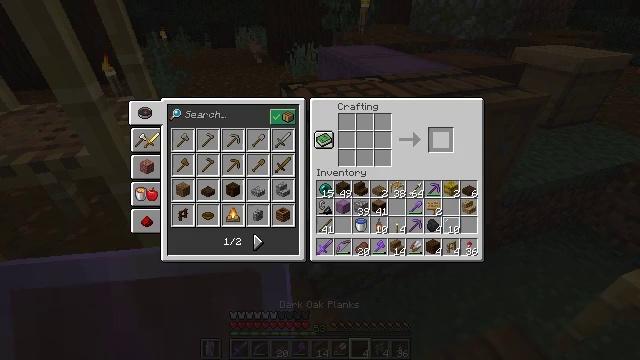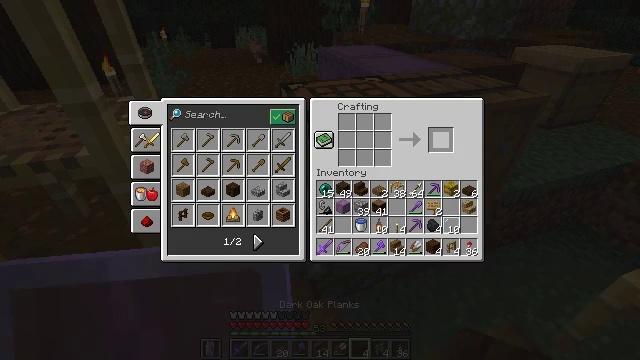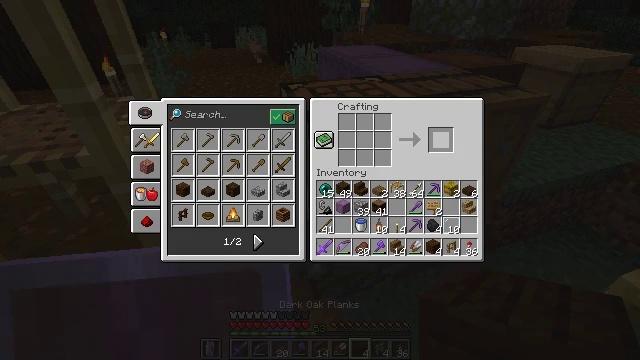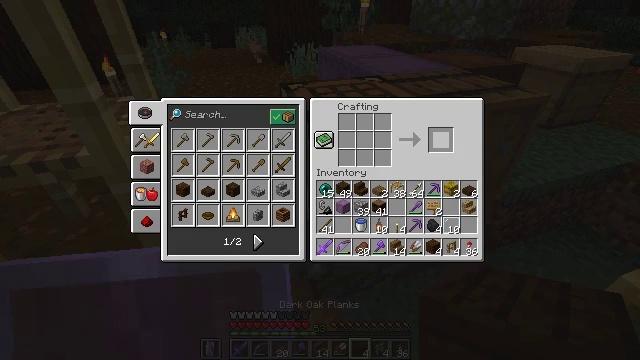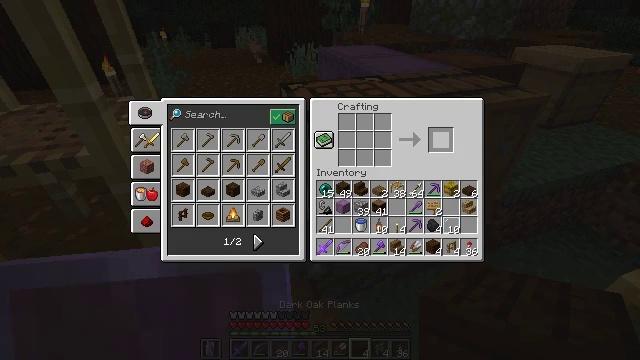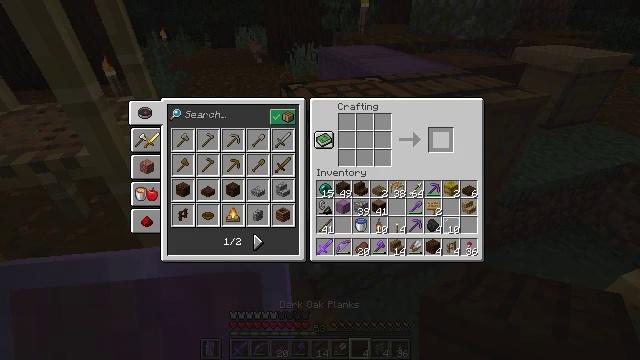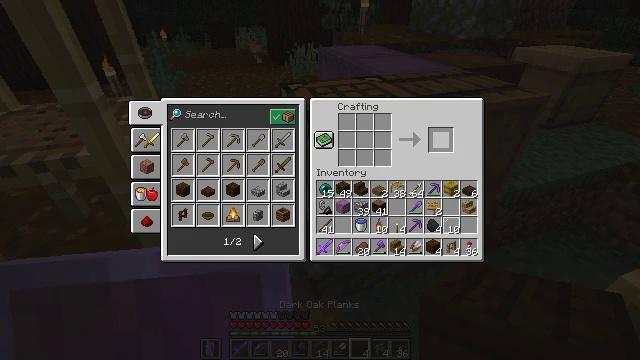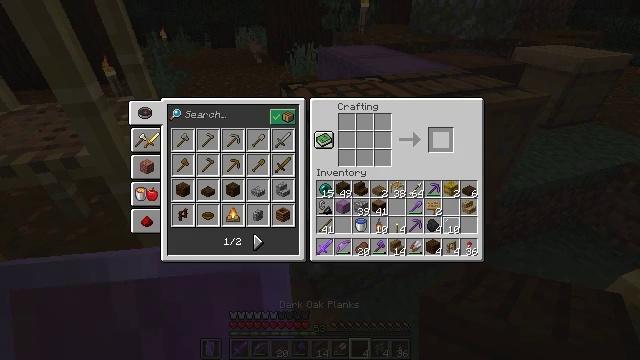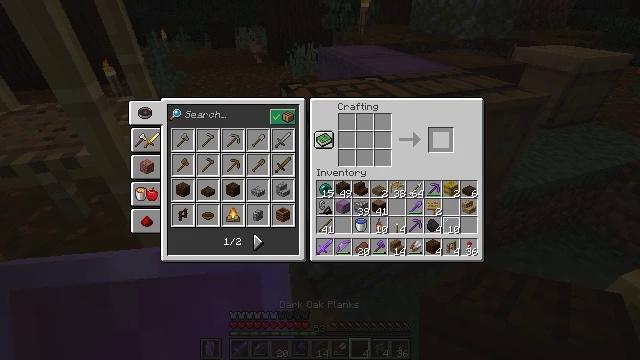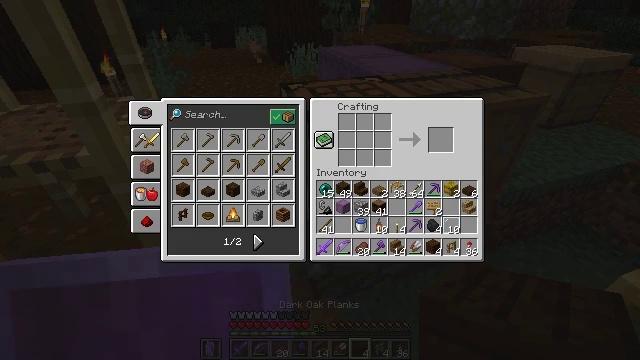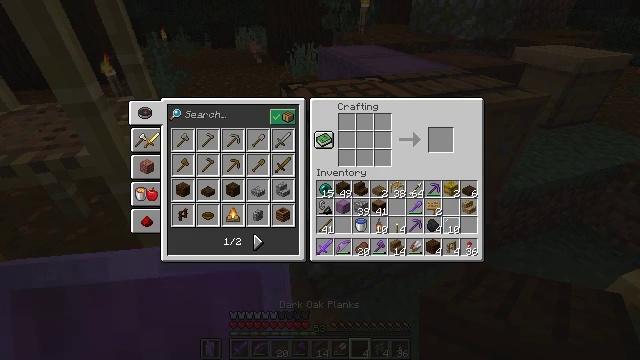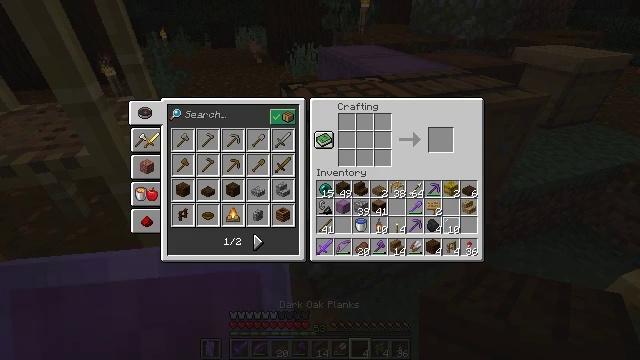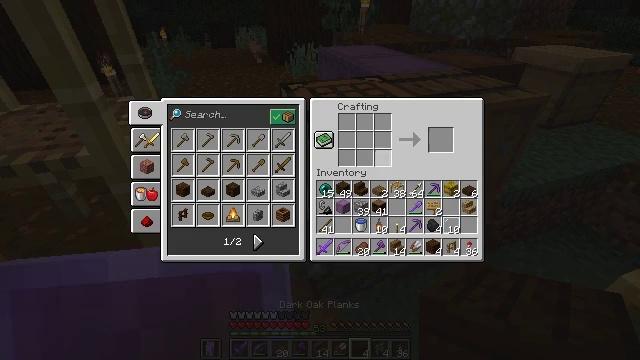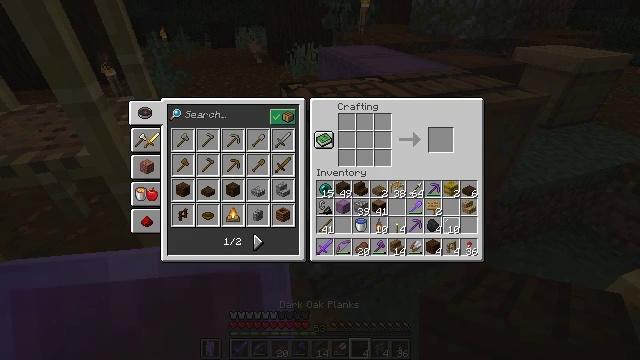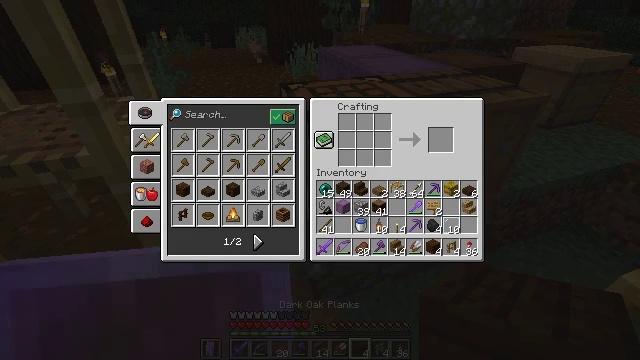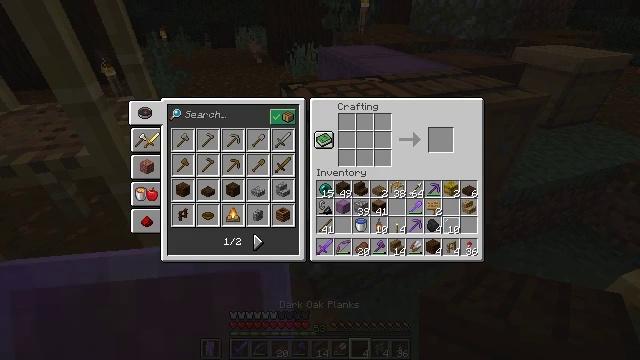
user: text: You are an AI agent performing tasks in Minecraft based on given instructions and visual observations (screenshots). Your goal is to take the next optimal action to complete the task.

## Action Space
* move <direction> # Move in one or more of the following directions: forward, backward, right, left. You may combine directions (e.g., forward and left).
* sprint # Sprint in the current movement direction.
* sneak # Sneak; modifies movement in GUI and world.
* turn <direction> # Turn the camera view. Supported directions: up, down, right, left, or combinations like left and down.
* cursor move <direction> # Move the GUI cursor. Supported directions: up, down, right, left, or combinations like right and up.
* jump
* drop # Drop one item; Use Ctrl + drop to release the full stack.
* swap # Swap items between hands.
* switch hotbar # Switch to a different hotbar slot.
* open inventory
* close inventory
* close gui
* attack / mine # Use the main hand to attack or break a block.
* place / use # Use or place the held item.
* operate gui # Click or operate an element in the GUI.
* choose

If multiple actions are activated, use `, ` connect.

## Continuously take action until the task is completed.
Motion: motion action
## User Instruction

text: Craft a dark oak fence.
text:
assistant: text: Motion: sneak
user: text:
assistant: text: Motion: sneak
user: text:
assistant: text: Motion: no_op
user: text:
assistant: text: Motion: no_op
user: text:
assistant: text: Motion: no_op
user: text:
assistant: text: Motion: no_op
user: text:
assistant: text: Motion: no_op
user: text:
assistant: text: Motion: no_op
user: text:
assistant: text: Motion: turn left
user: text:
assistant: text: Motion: turn left
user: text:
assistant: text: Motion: turn left and down
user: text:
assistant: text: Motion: turn left and down
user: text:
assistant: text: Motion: turn left and down
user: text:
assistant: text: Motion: no_op
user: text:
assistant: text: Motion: no_op
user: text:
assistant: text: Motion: no_op
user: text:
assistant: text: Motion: no_op
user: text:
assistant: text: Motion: no_op
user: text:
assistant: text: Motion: turn left
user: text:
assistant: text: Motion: turn left and down
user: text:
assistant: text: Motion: turn left and down
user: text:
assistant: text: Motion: no_op
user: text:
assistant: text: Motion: no_op
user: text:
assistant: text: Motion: no_op
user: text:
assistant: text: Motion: turn left
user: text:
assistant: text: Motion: turn left
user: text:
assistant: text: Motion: no_op
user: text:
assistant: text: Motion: no_op
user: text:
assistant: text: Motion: no_op
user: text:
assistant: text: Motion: no_op